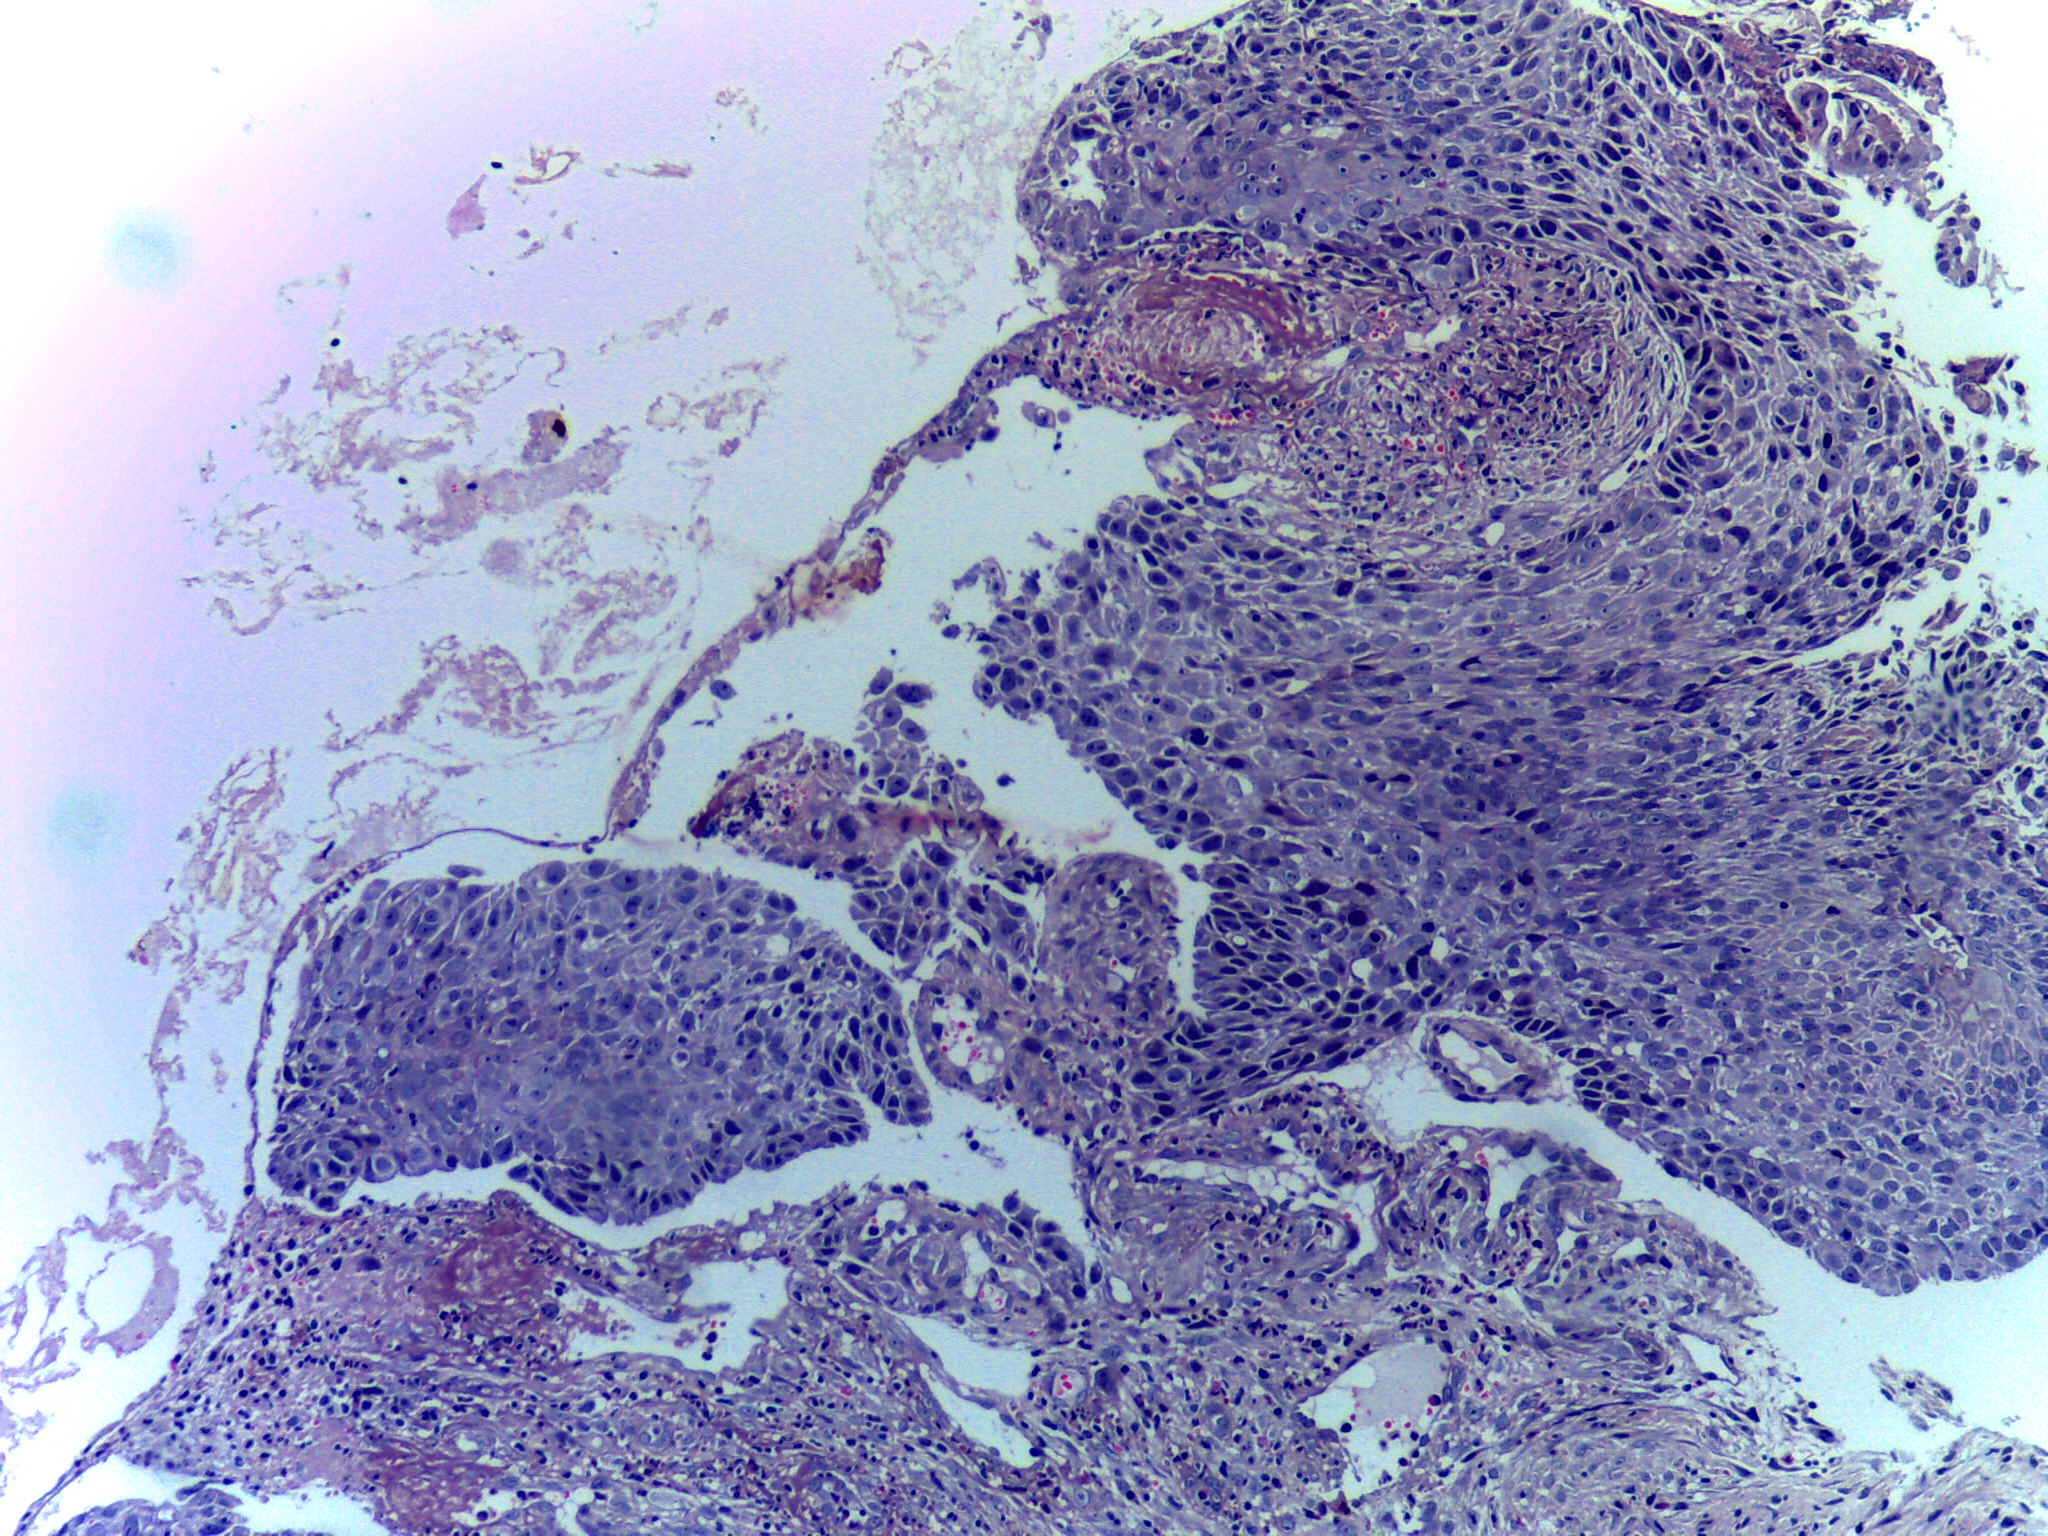
Diagnosis: OSCC